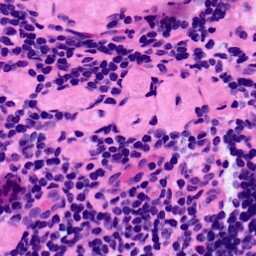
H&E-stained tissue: LymphNode